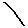
Label: line